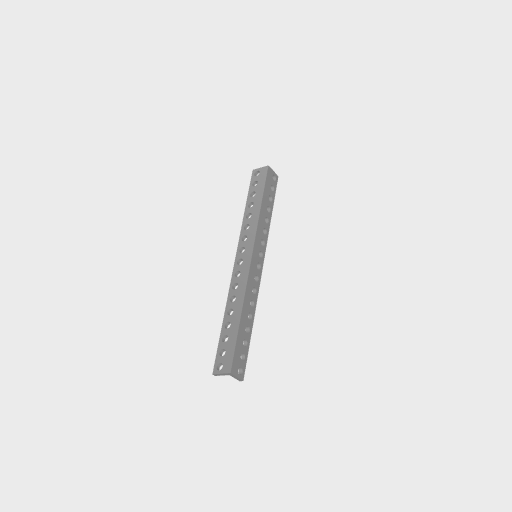
Part: LBeam17H